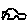
Label: car